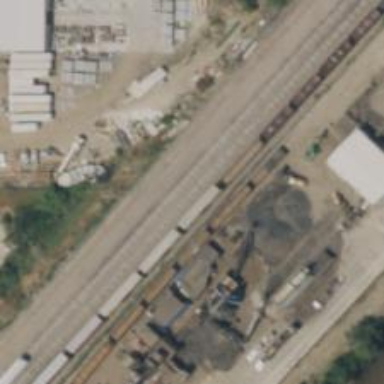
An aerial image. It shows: Railway siding with rails.